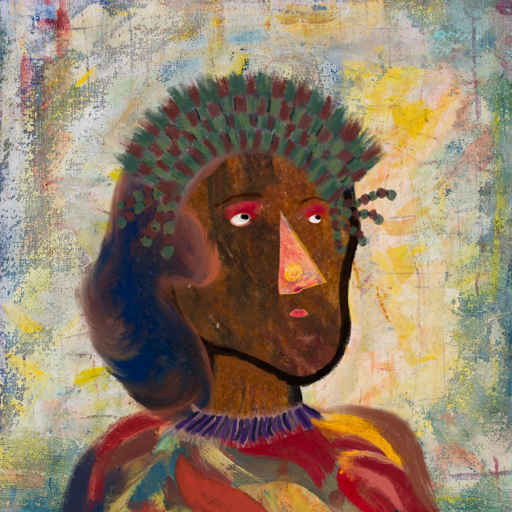
Background: Irani, Head And Neck Side: Mosgoul, Face Side: Irani, Bust: Mother_And_Son_Son, Hair Side: Mother_And_Son_Son, Head Accessory: After_Raid_Crown, Second Necklace: Blank, Necklace: HillGirl, Baby: Blank